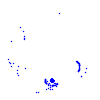
Particle: pion